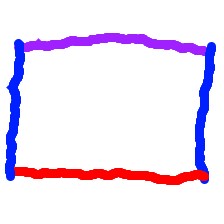
Shape: rectangle